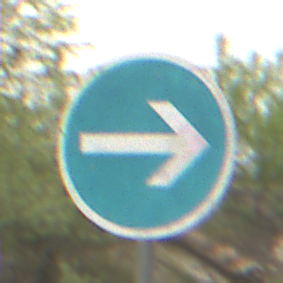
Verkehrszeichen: VorgeschriebeneFahrtrichtungHierRechts
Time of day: MorningAfternoon
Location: Outdoor (Nature)
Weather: Overcast
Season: NotSpecified
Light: Natural